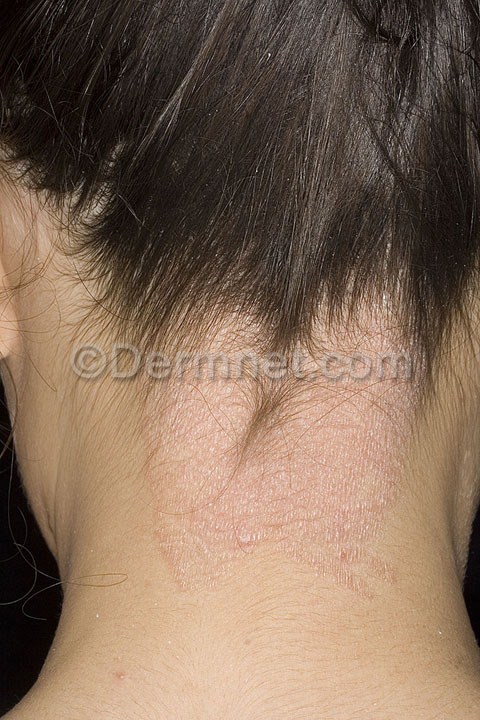
Disease: Eczema Photos